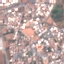
Land use / land cover class: Residential